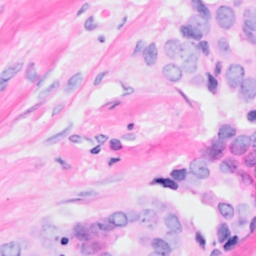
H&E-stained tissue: Breast